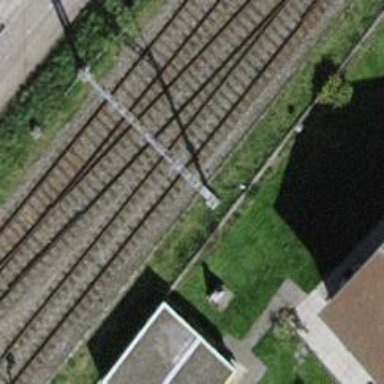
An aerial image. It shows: Single-track railway with electrified contact lines.